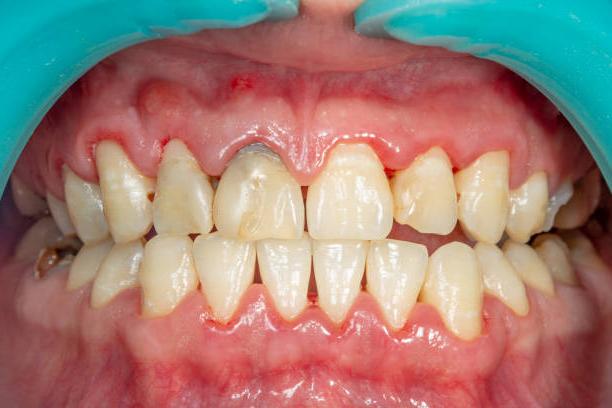
Condition: Gingivitis